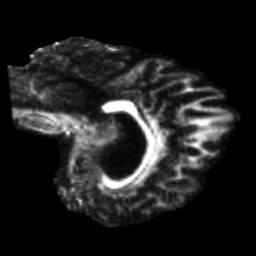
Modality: FA
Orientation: sagittal
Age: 68
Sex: female
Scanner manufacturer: siemens
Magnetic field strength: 3 T
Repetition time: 5.25 s
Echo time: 0.08 s